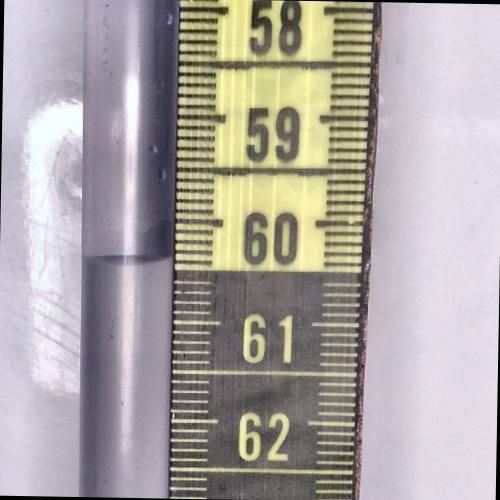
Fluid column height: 60.4 cm